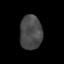
Tissue: skin
Cell type: Epithelial cells
Senescence score: 0.1912
Nuclear area (px): 738
Mean DAPI intensity: 73.352